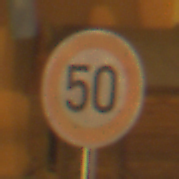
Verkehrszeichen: Geschwindigkeit50
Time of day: Night
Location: Outdoor (Urban)
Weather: Clear
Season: NotSpecified
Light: Artificial